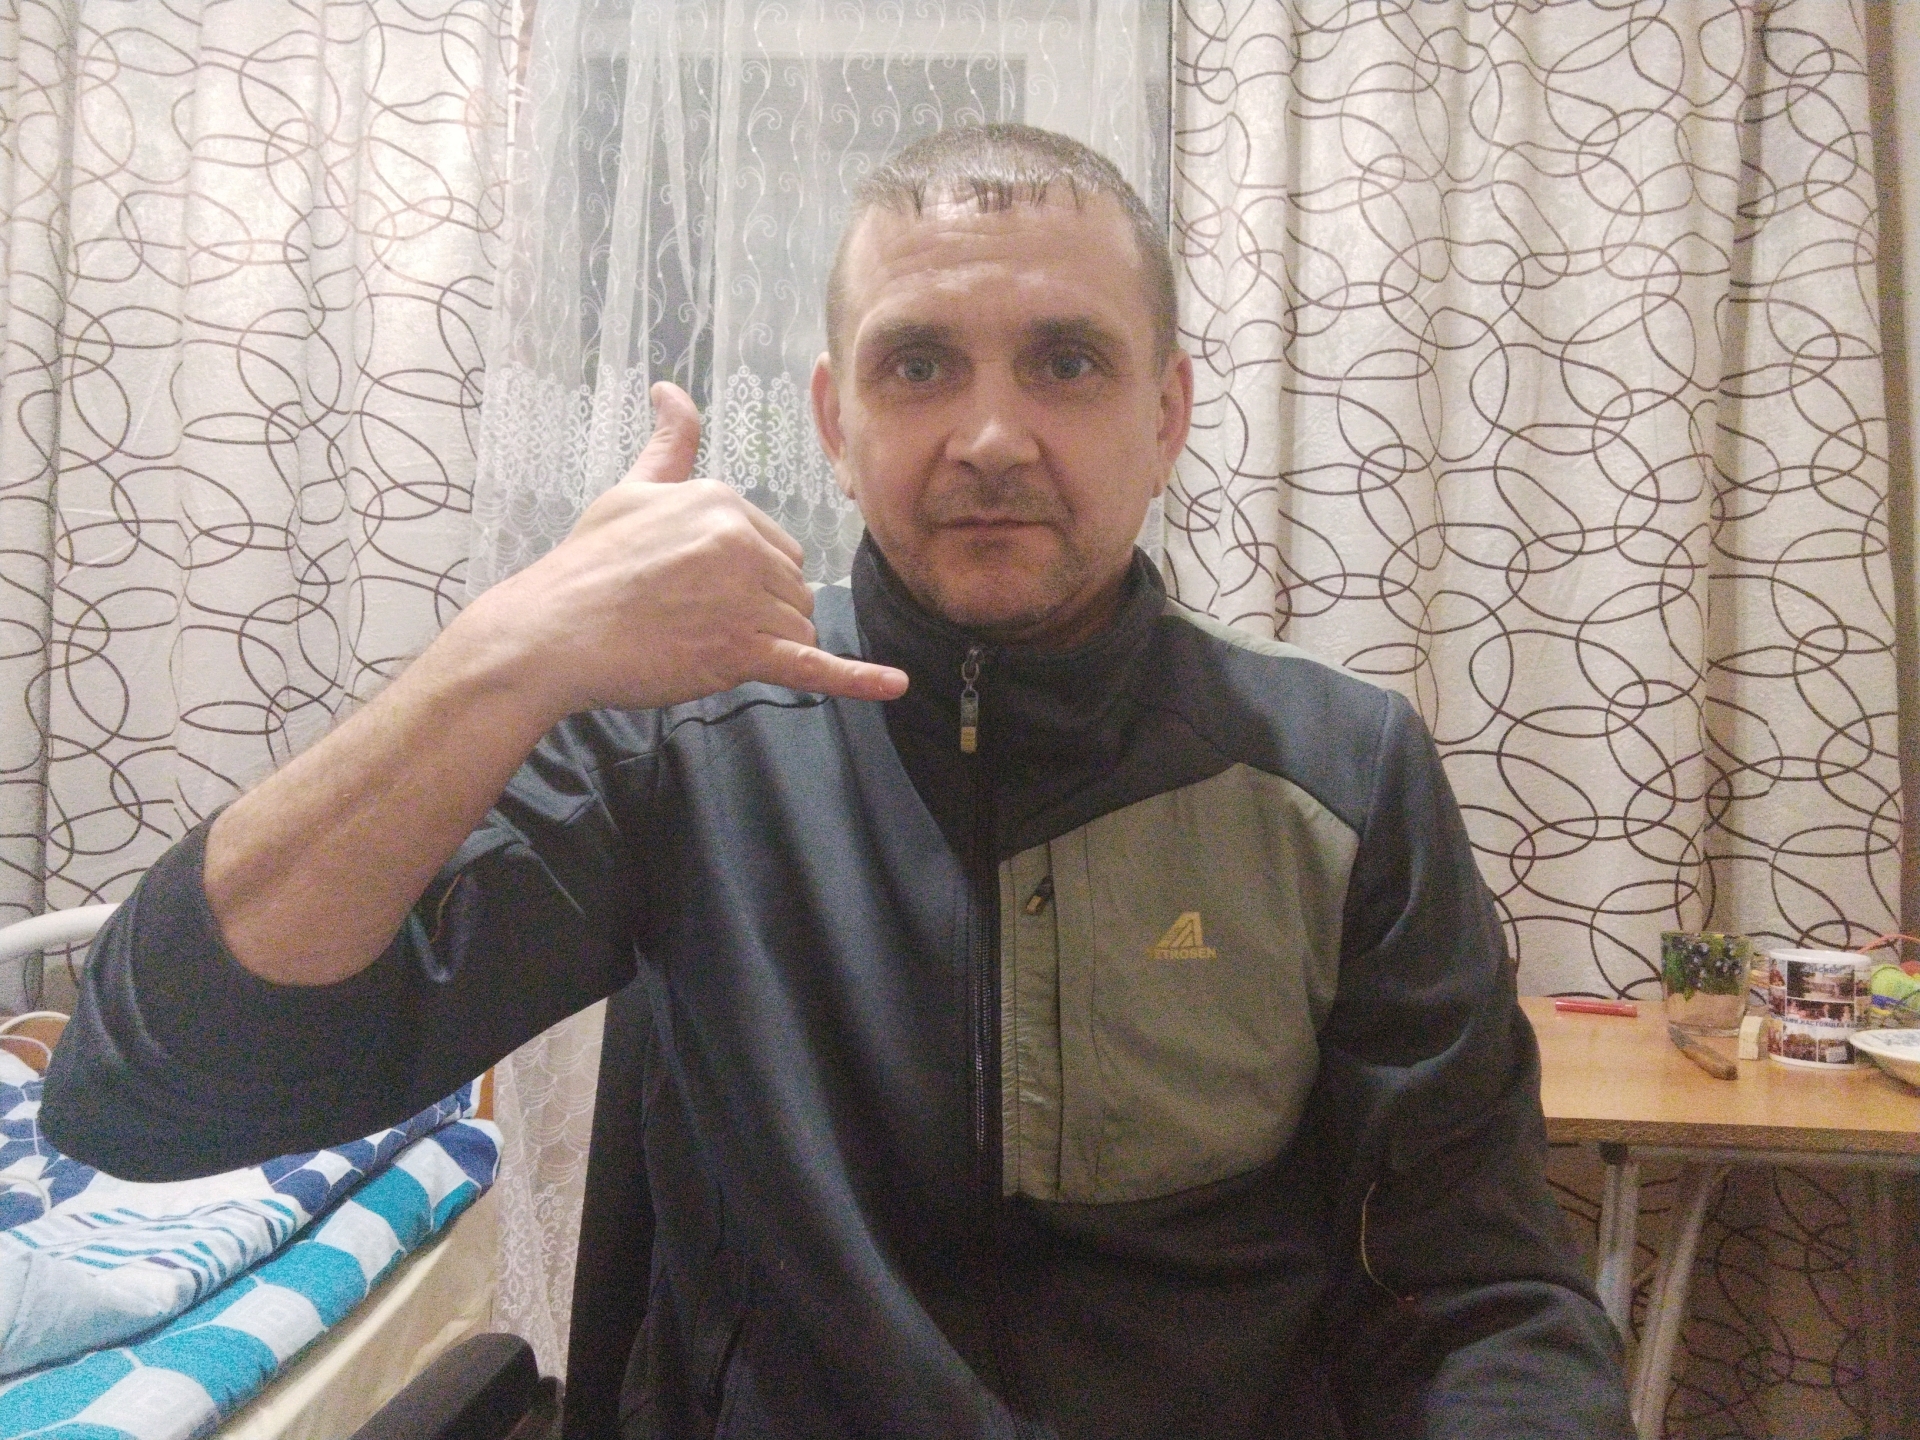
Label: noise